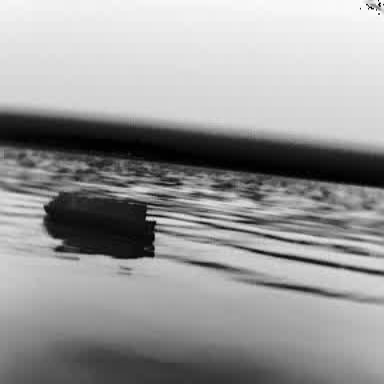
There is a fishing_boat in the infrared image.